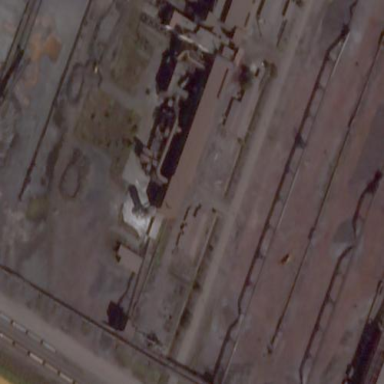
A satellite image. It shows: Industrial building.